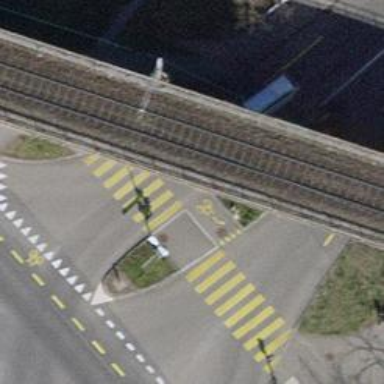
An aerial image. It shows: Asphalt footway with crossing equipped with traffic signals.